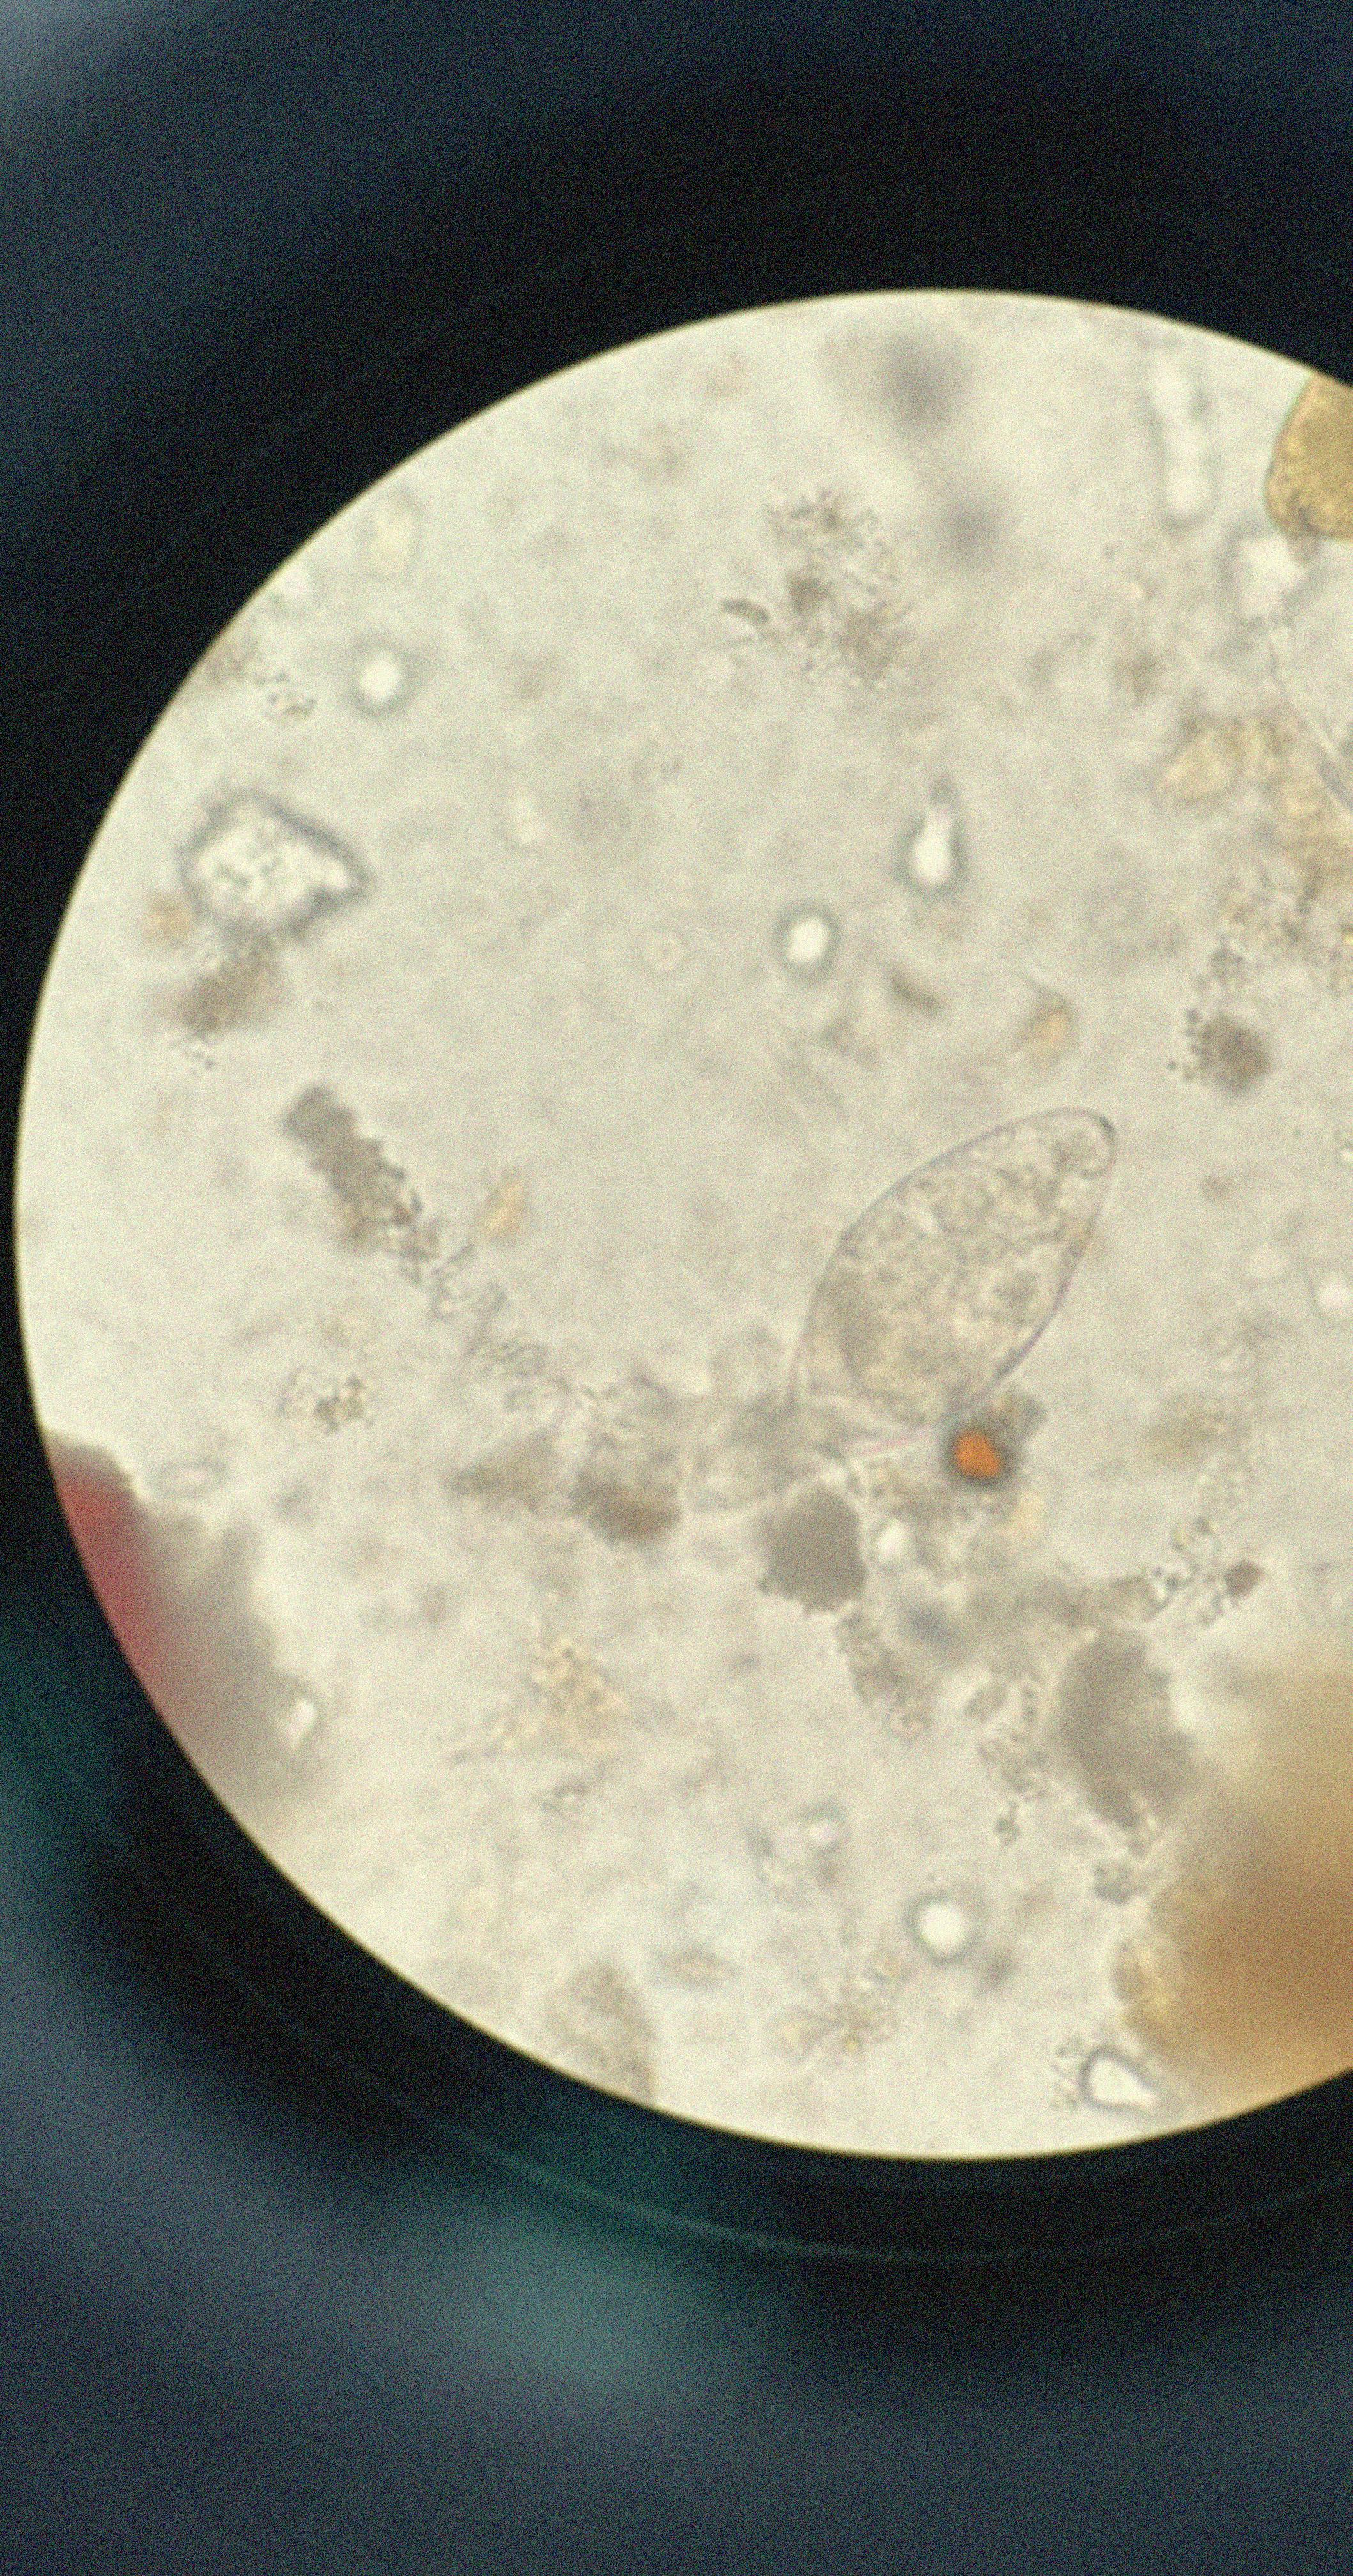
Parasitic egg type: Fasciolopsis buski